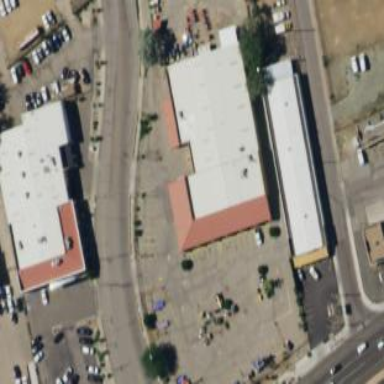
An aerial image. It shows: Building.